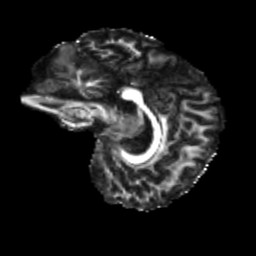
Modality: FA
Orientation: sagittal
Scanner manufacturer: siemens
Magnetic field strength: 3 T
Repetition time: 4 s
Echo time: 0.0594 s